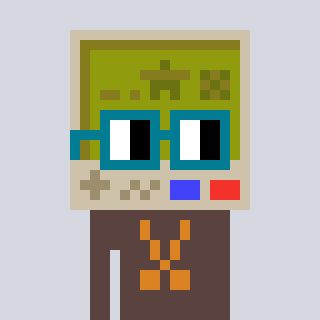
a pixel art character with square dark green glasses, a gameboy-shaped head and a darkbrown-colored body on a cool background